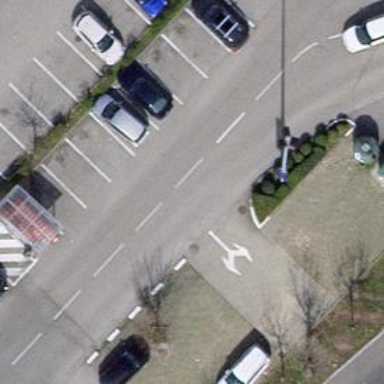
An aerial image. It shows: Road serving as parking aisle.